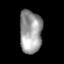
Tissue: skin
Cell type: Epithelial cells
Senescence score: 0.2422
Nuclear area (px): 934
Mean DAPI intensity: 155.778